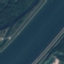
Label: River